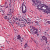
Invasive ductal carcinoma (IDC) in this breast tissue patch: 1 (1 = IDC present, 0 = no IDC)